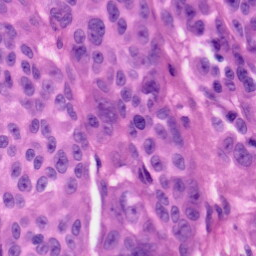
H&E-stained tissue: Skin